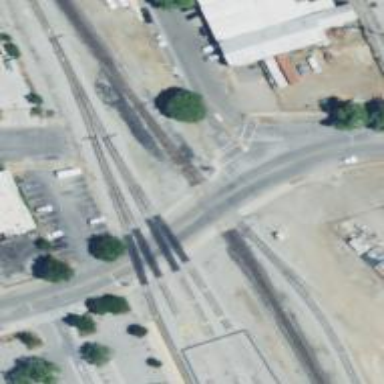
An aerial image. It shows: Crossing for the railway.